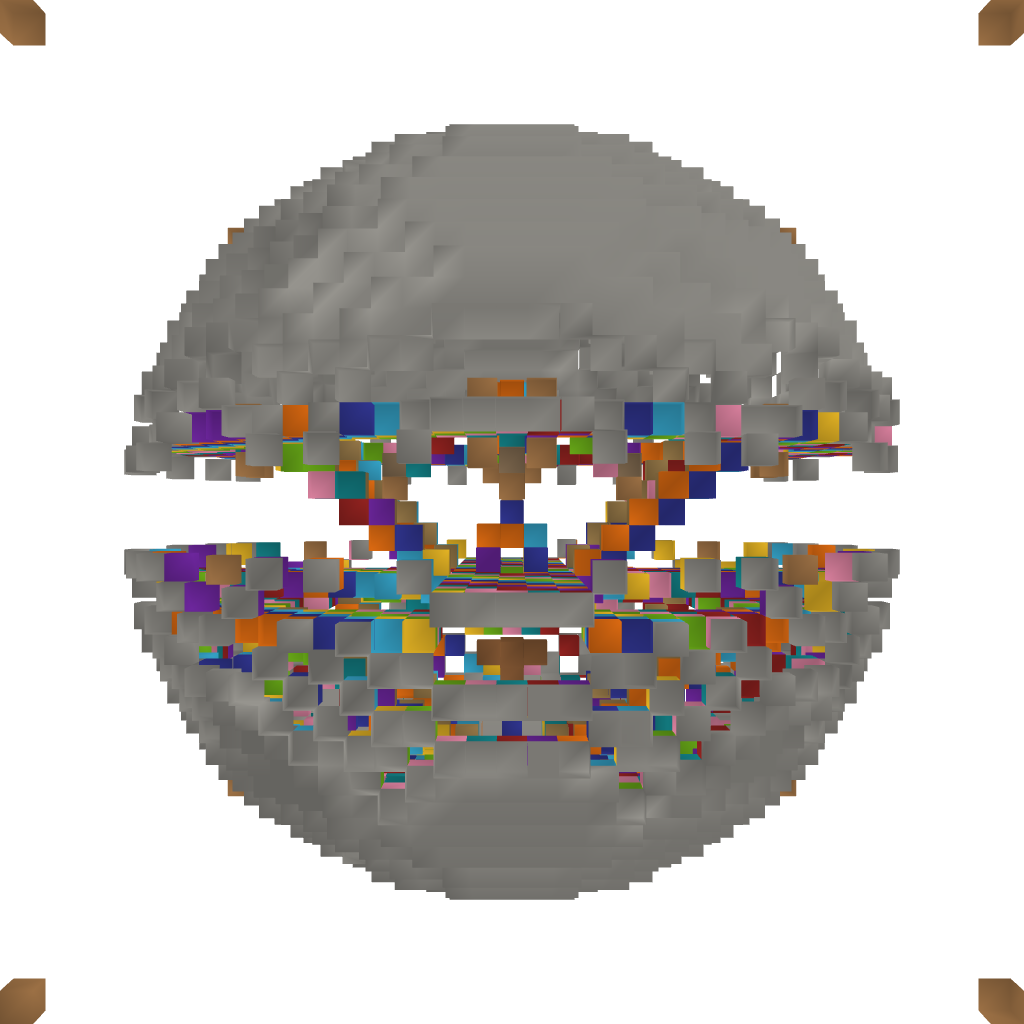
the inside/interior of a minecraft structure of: PVP Play Arena